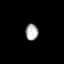
Tissue: prostate
Cell type: T cells
Senescence score: 0.6992
Nuclear area (px): 199
Mean DAPI intensity: 175.995